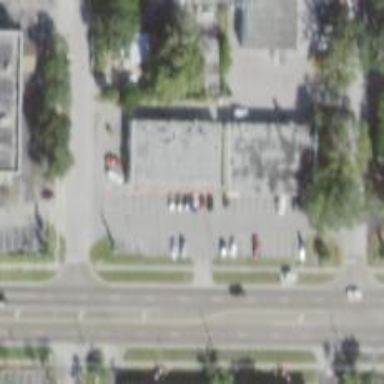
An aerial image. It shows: Convenience shop.